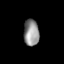
Tissue: lung
Cell type: Endothelial cells
Senescence score: 0.5916
Nuclear area (px): 398
Mean DAPI intensity: 144.367